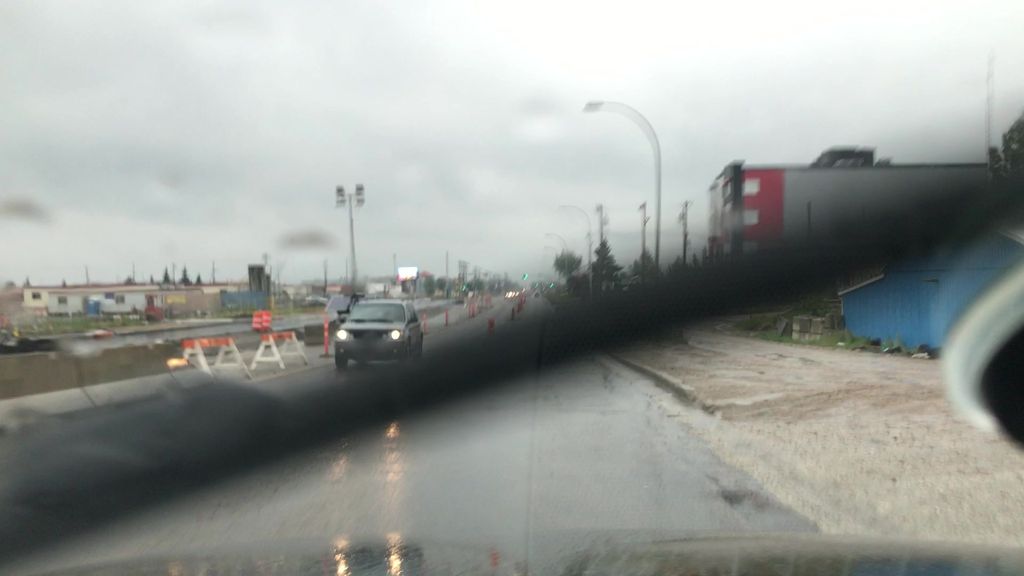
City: edmonton